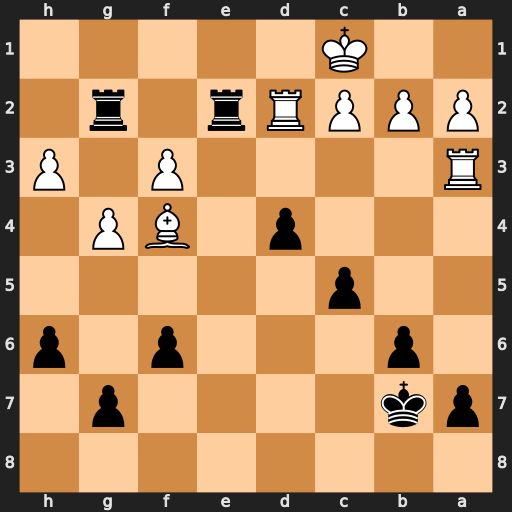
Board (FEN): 8/pk4p1/1p3p1p/2p5/3p1BP1/R4P1P/PPPRr1r1/2K5
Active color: b
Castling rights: -
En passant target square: -
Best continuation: Rxd2 Bxd2 Rg1+ Be1 Rxe1+